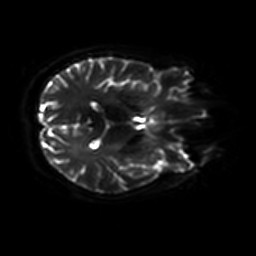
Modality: DWI
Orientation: axial
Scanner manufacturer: philips
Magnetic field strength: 7 T
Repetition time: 9.612 s
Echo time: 0.073 s